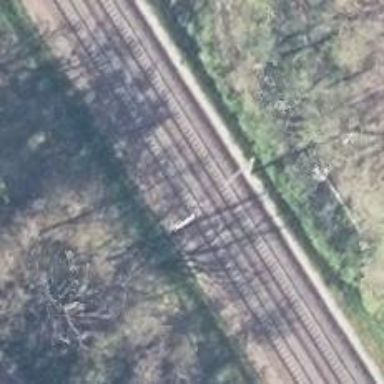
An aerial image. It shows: Milestone along the railway track with catenary mast.